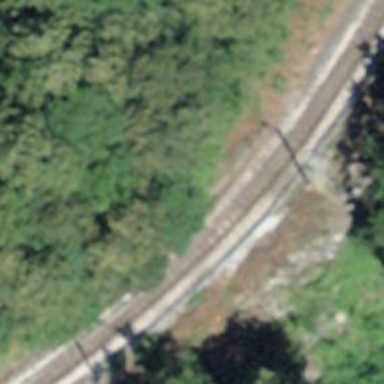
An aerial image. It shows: Narrow-gauge railway track with electrified contact line. The railway has one track.